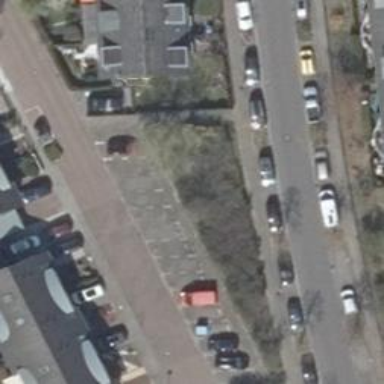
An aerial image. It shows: Parking area with surface.